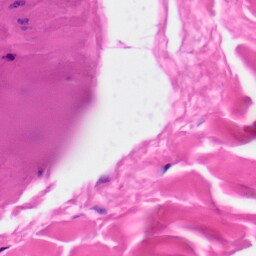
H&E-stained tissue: Skin